Question: I want to create galleries for my posts working like this :
1. I choose pictures in wordpress post-new page and upload them
2. Wordpress creates an array of those images uploaded
3. And finally i use that array and put gallery into my single.php file
Actually woocommerce is using the exact thing as you see in the picture ( sorry i didn't have English wordpress installed )
any suggestions?

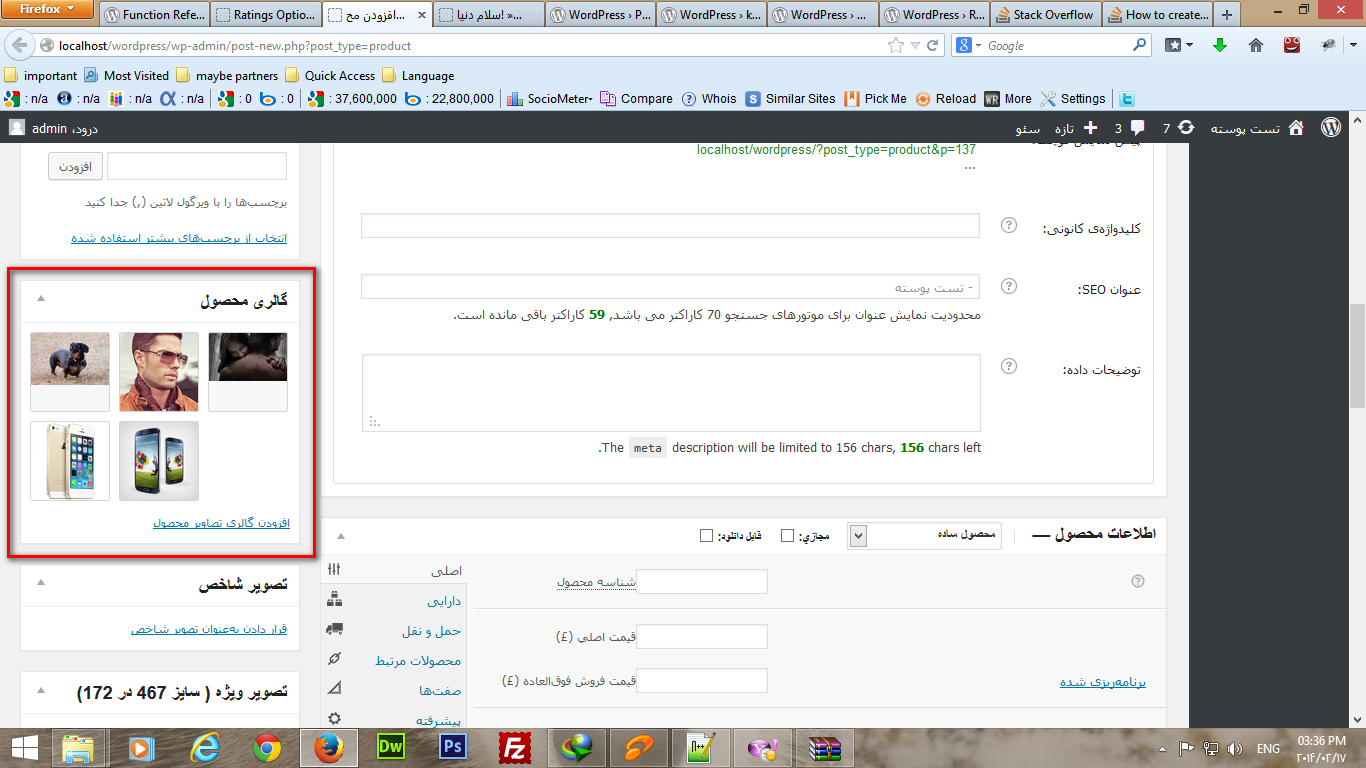
Answer: you can use the default gallery behavior to your need
- Insert a gallery in tour post, it will create a shortcode like'''
[gallery ids="12,45,67,34"]
'''
- override the default gallery shortcode function to not display it in your post'''
remove_shortcode( 'gallery', 'gallery_shortcode' );
add_shortcode( 'gallery', 'my_gallery');
function my_gallery(){
return '';
}
'''
- retrieve an array of images ids'''
$post_content = get_the_content();
preg_match('/\[gallery.*ids=.(.*).\]/', $post_content, $ids);
if($ids){
$array_id = explode(",", $ids[1]);
}
'''